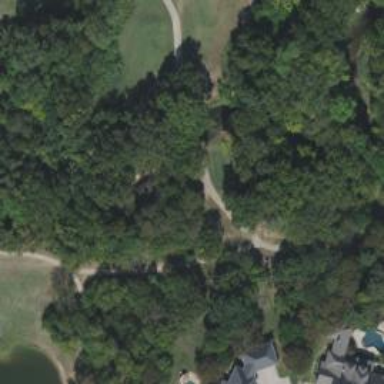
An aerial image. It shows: Path for both roads and golfers.